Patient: sex M, age 26
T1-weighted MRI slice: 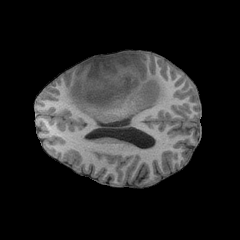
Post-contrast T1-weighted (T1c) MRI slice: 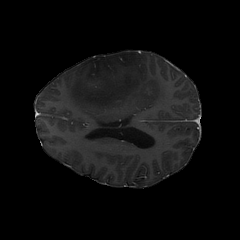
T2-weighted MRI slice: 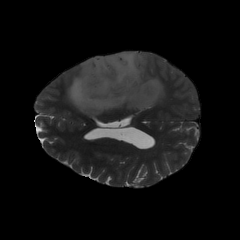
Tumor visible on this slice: yes
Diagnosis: Astrocytoma, IDH-mutant
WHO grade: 3